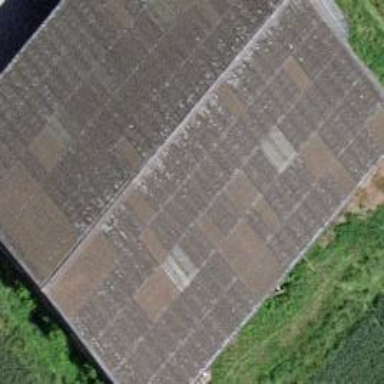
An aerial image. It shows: Rural barn.